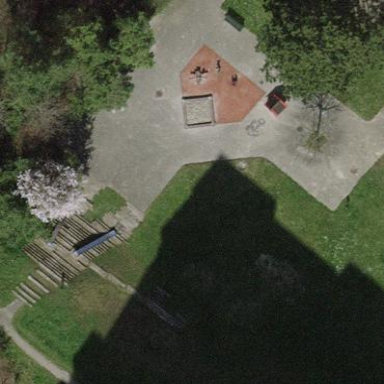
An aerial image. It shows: Playground area for leisure activities on the land.